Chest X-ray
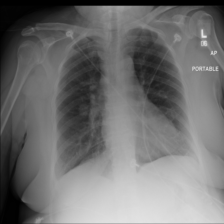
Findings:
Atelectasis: negative
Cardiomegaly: negative
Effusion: negative
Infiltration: positive
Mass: negative
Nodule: negative
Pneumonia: negative
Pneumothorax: negative
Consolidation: negative
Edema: negative
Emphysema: negative
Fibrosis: negative
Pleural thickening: negative
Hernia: negative